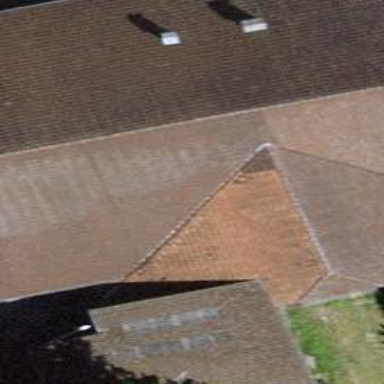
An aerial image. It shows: Farm building.